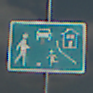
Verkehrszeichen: BeginnVerkehrsberuhigterBereich
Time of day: MorningAfternoon
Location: Outdoor (Beach)
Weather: PartlyCloudy
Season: NotSpecified
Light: Natural